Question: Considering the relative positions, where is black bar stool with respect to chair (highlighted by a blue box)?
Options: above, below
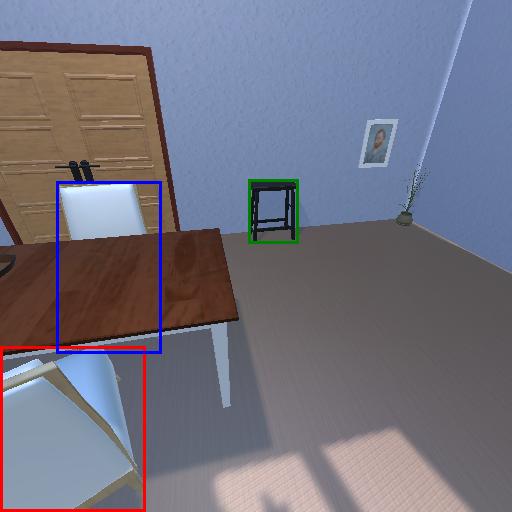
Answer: above